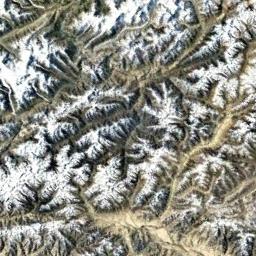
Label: snowberg